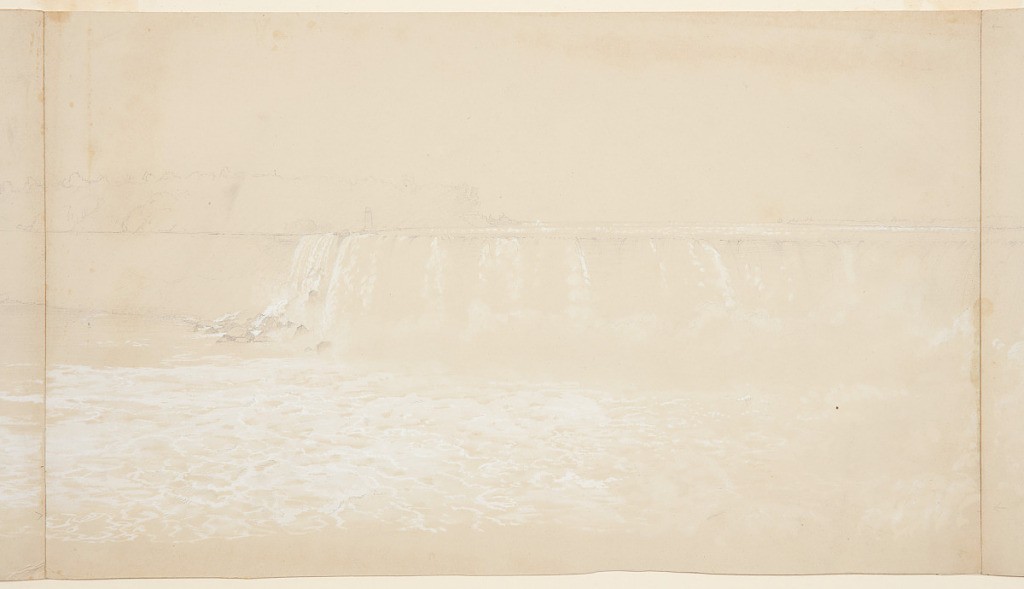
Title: Niagara Falls, Part Two
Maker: Frederic Edwin Church, American, 1826–1900
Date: probably September 1856
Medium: Graphite, brush and white gouache on off-white wove paper
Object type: Drawing
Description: Landscape sketch showing the second part of a panoramic view of Niagara Falls from the Canadian side. This description addresses the entire view, with the other portions continuing on 1917-4-721-a and -c. In the foreground, Table Rock is visible at lower right, with its craggy, serrated edge. From there, Horseshoe Falls curves from the foreground into the middle distance before extending horizontally across the scene to the heavily wooded Goat Island at left. Terrapin Tower is visible just before this billowing mass of vegetation. Voluminous ribbons of speeding water cascade off the edge of the Falls, simultaneously churning up the frothing waters below and kicking up a plume of mist. Across Goat Island, in the distance at left, the American Falls are included. Multiple spires and buildings of the town of Niagara Falls in New York are visible just beyond the American Falls in the background at left. In the background at right, the heavily wooded Canadian shore of the Niagara River is shown with sporadic structures as it extends into the distance, before vanishing. The lower portions of a double rainbow are faintly visible at far left and far right before arching out of view along the upper margin.